Question: I made a navigation menu, and after a few changes the app kept stopping. I tried a few things, and looked online for some solutions until I got it to work again. Now, the Navigation Menu is its own toolbar now and is below the old toolbar. I want the navigation menu's hamburger icon to be inside the existing toolbar, not its own thing. All help is very much appreciated! Thank You
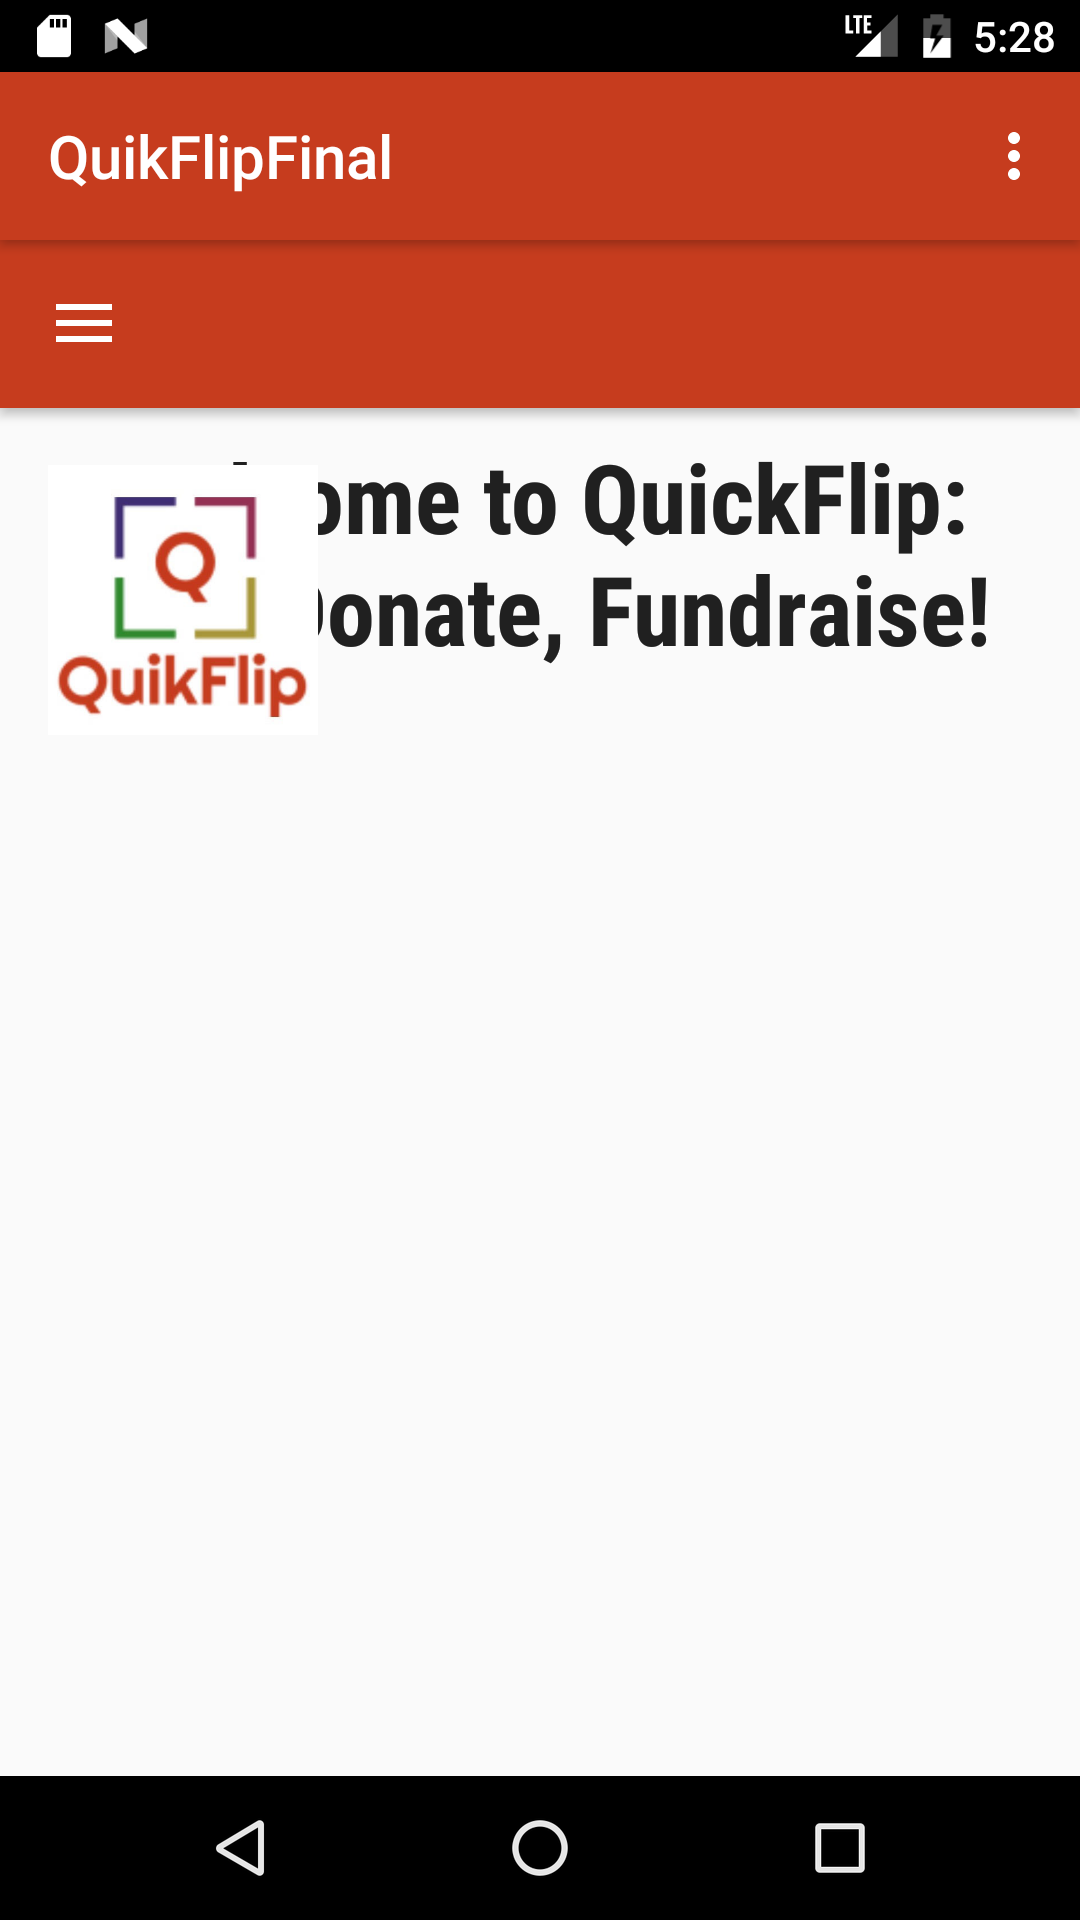
Answer: You are extending a specific theme in your app theme in your 'values.xml'
Change the theme to a theme ending with 'NoActionBar'
For example: 'Theme.AppCompat.Light.NoActionBar'